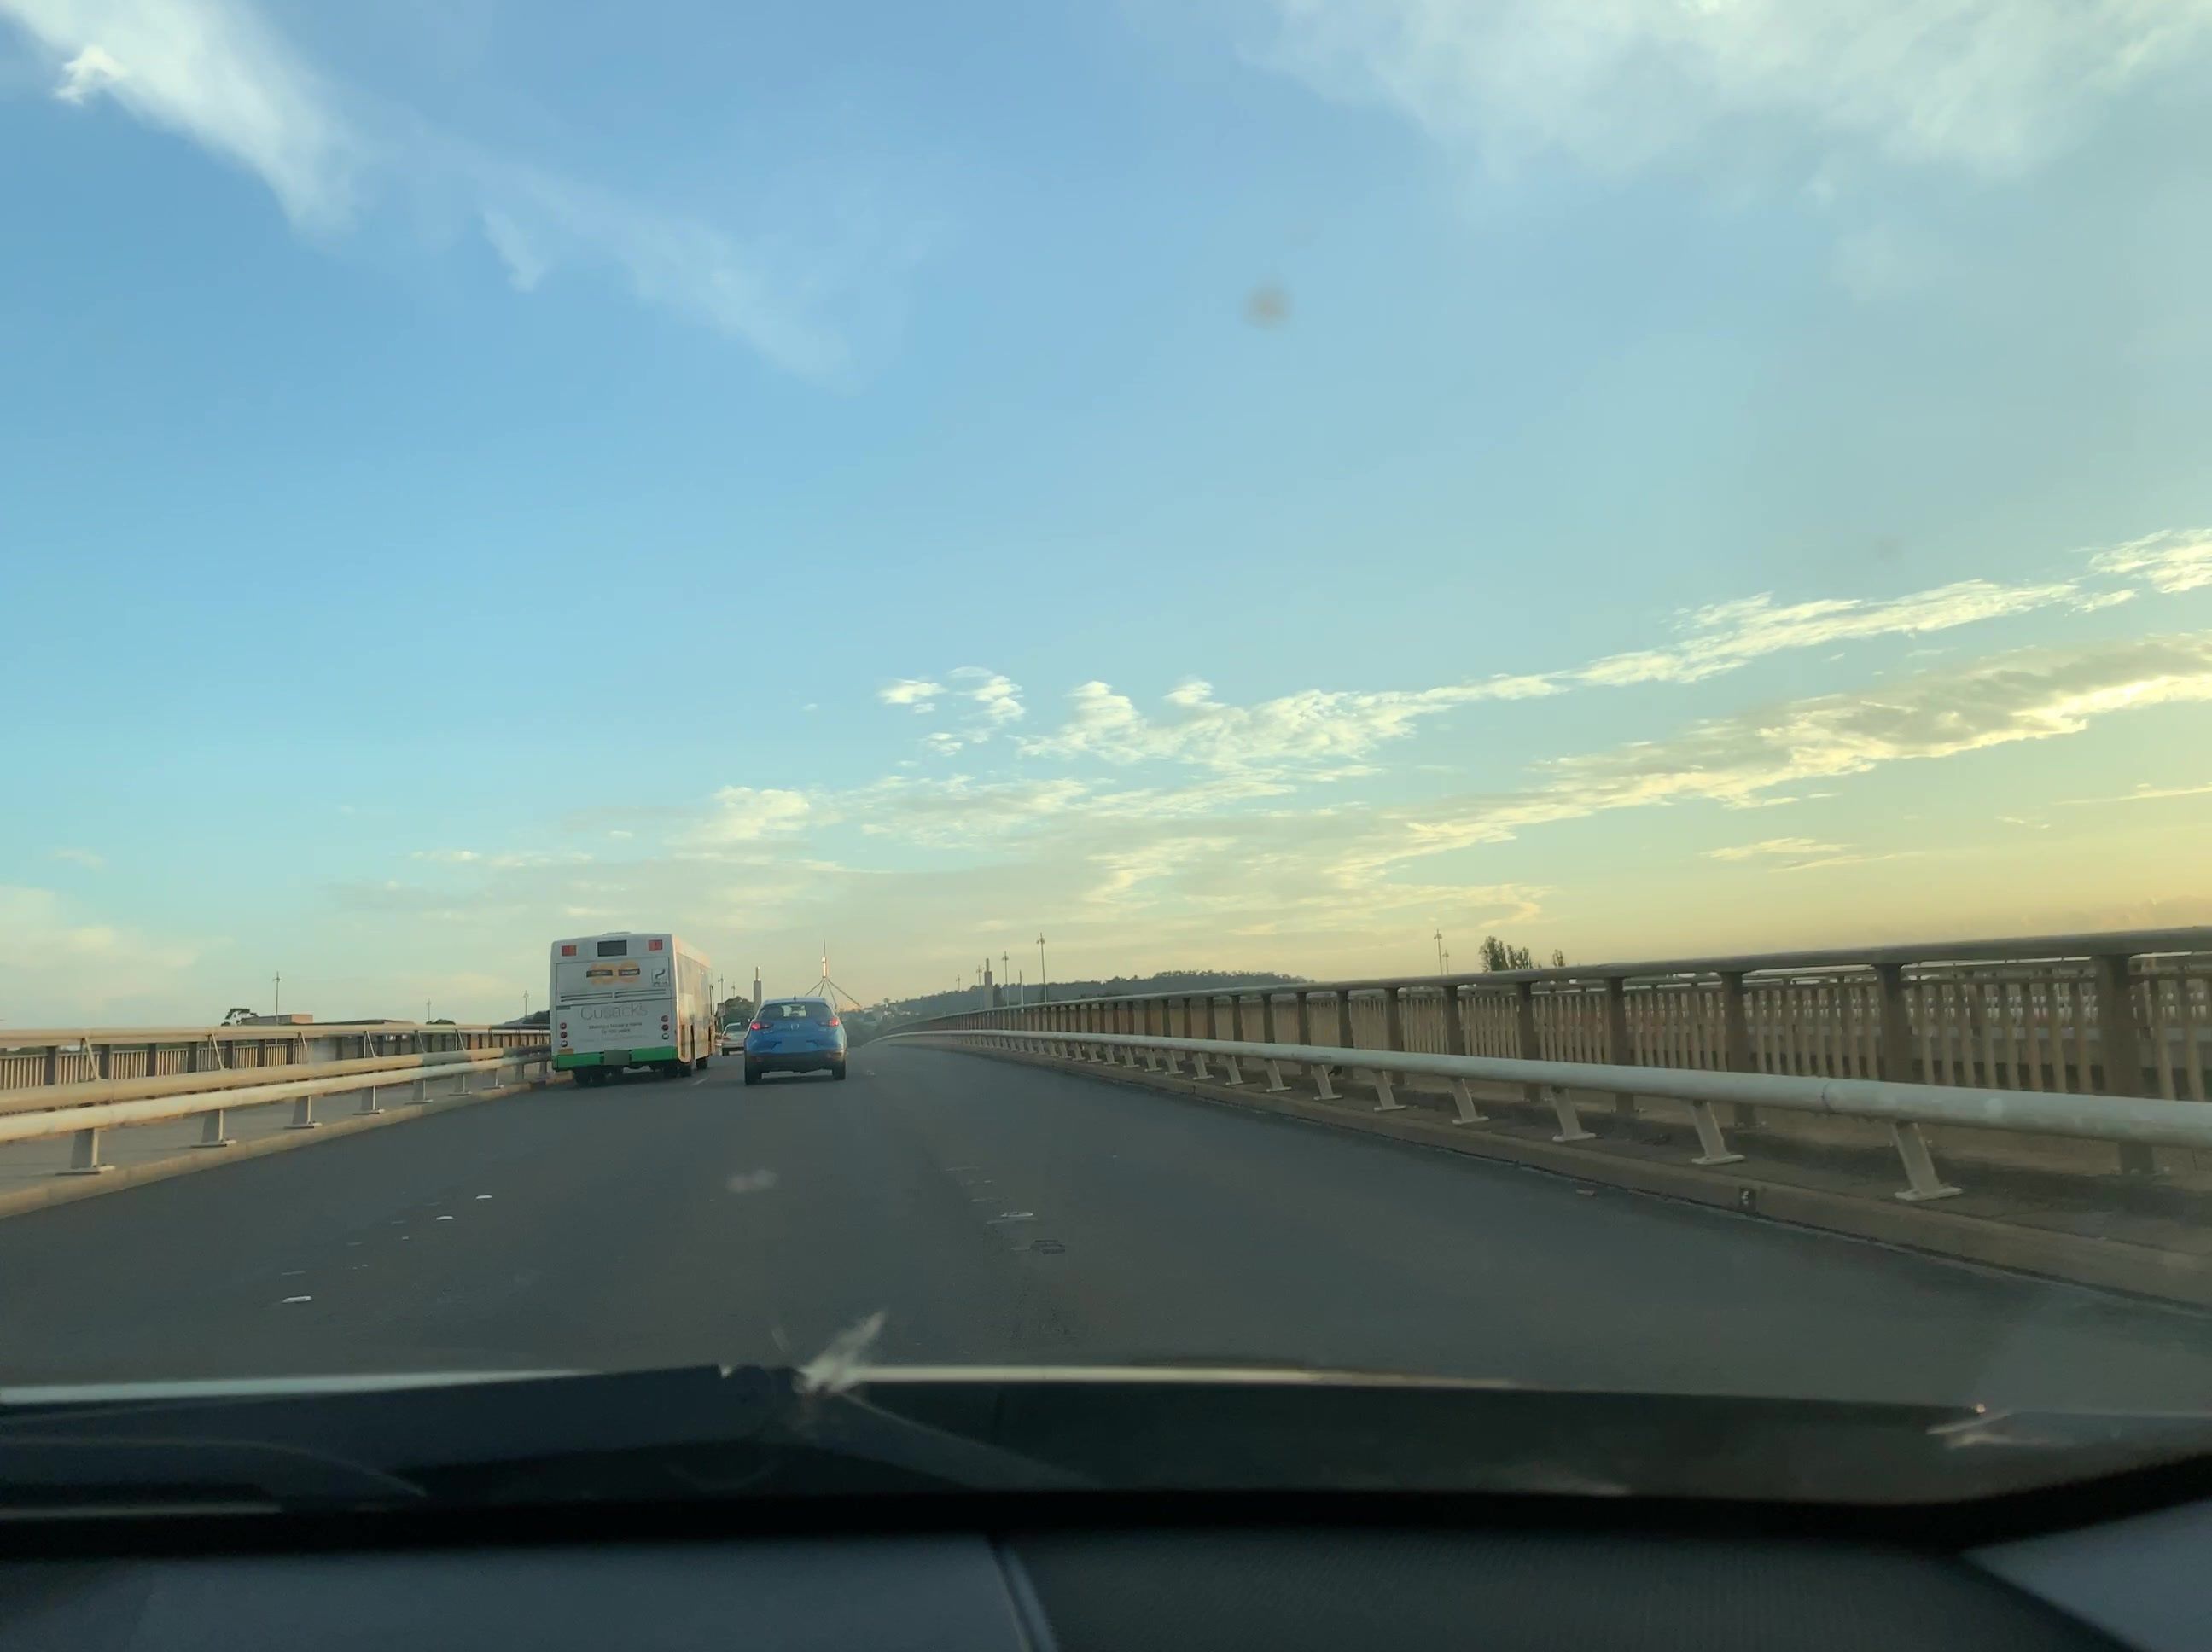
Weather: cloudy
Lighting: day
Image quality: good
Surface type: driving surface
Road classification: trunk
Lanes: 3
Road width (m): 2.0
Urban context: low density rural
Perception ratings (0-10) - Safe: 2.15, Lively: 1.44, Beautiful: 0.35, Boring: 4.03, Depressing: 4.39, Wealthy: 2.92